Field crop: maize
Growth stage: 2
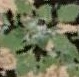
Species: chenopodium